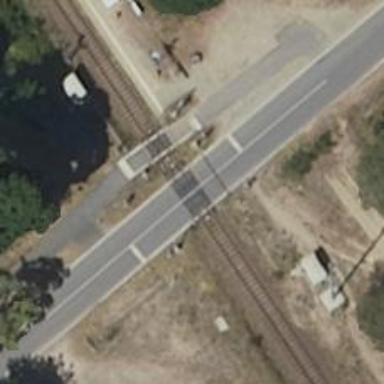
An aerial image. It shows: Level crossing with both lights and saltire in place.